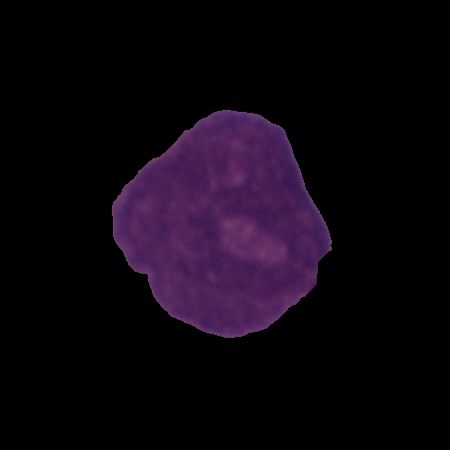
Label: cancer